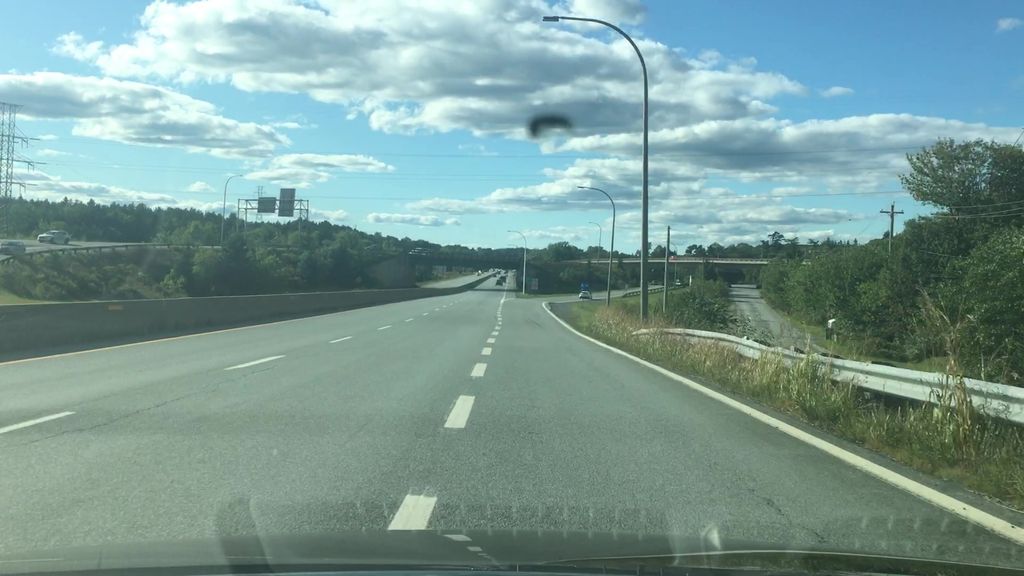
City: halifax